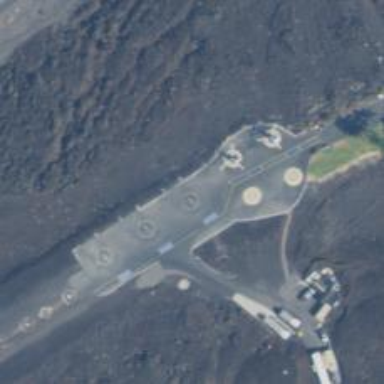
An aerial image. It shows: Image of helipad at airport.